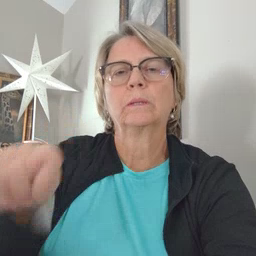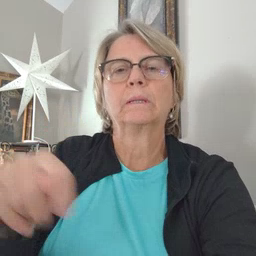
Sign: toy